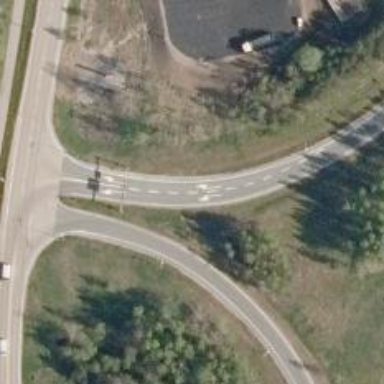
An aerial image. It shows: Trunk link road with asphalt surface.